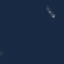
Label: SeaLake